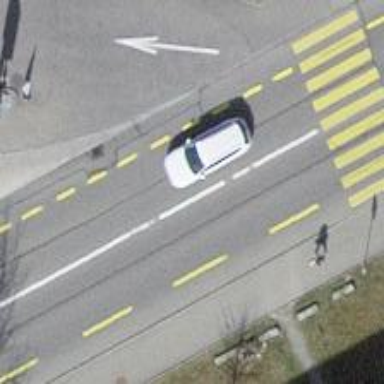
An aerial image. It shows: Primary highway with designated cycle lane.